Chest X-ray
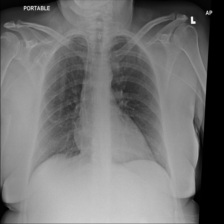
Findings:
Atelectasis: negative
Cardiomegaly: negative
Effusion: negative
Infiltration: negative
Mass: negative
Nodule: negative
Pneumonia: negative
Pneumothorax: negative
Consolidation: negative
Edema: negative
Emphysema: negative
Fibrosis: negative
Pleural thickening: negative
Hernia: negative